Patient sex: F
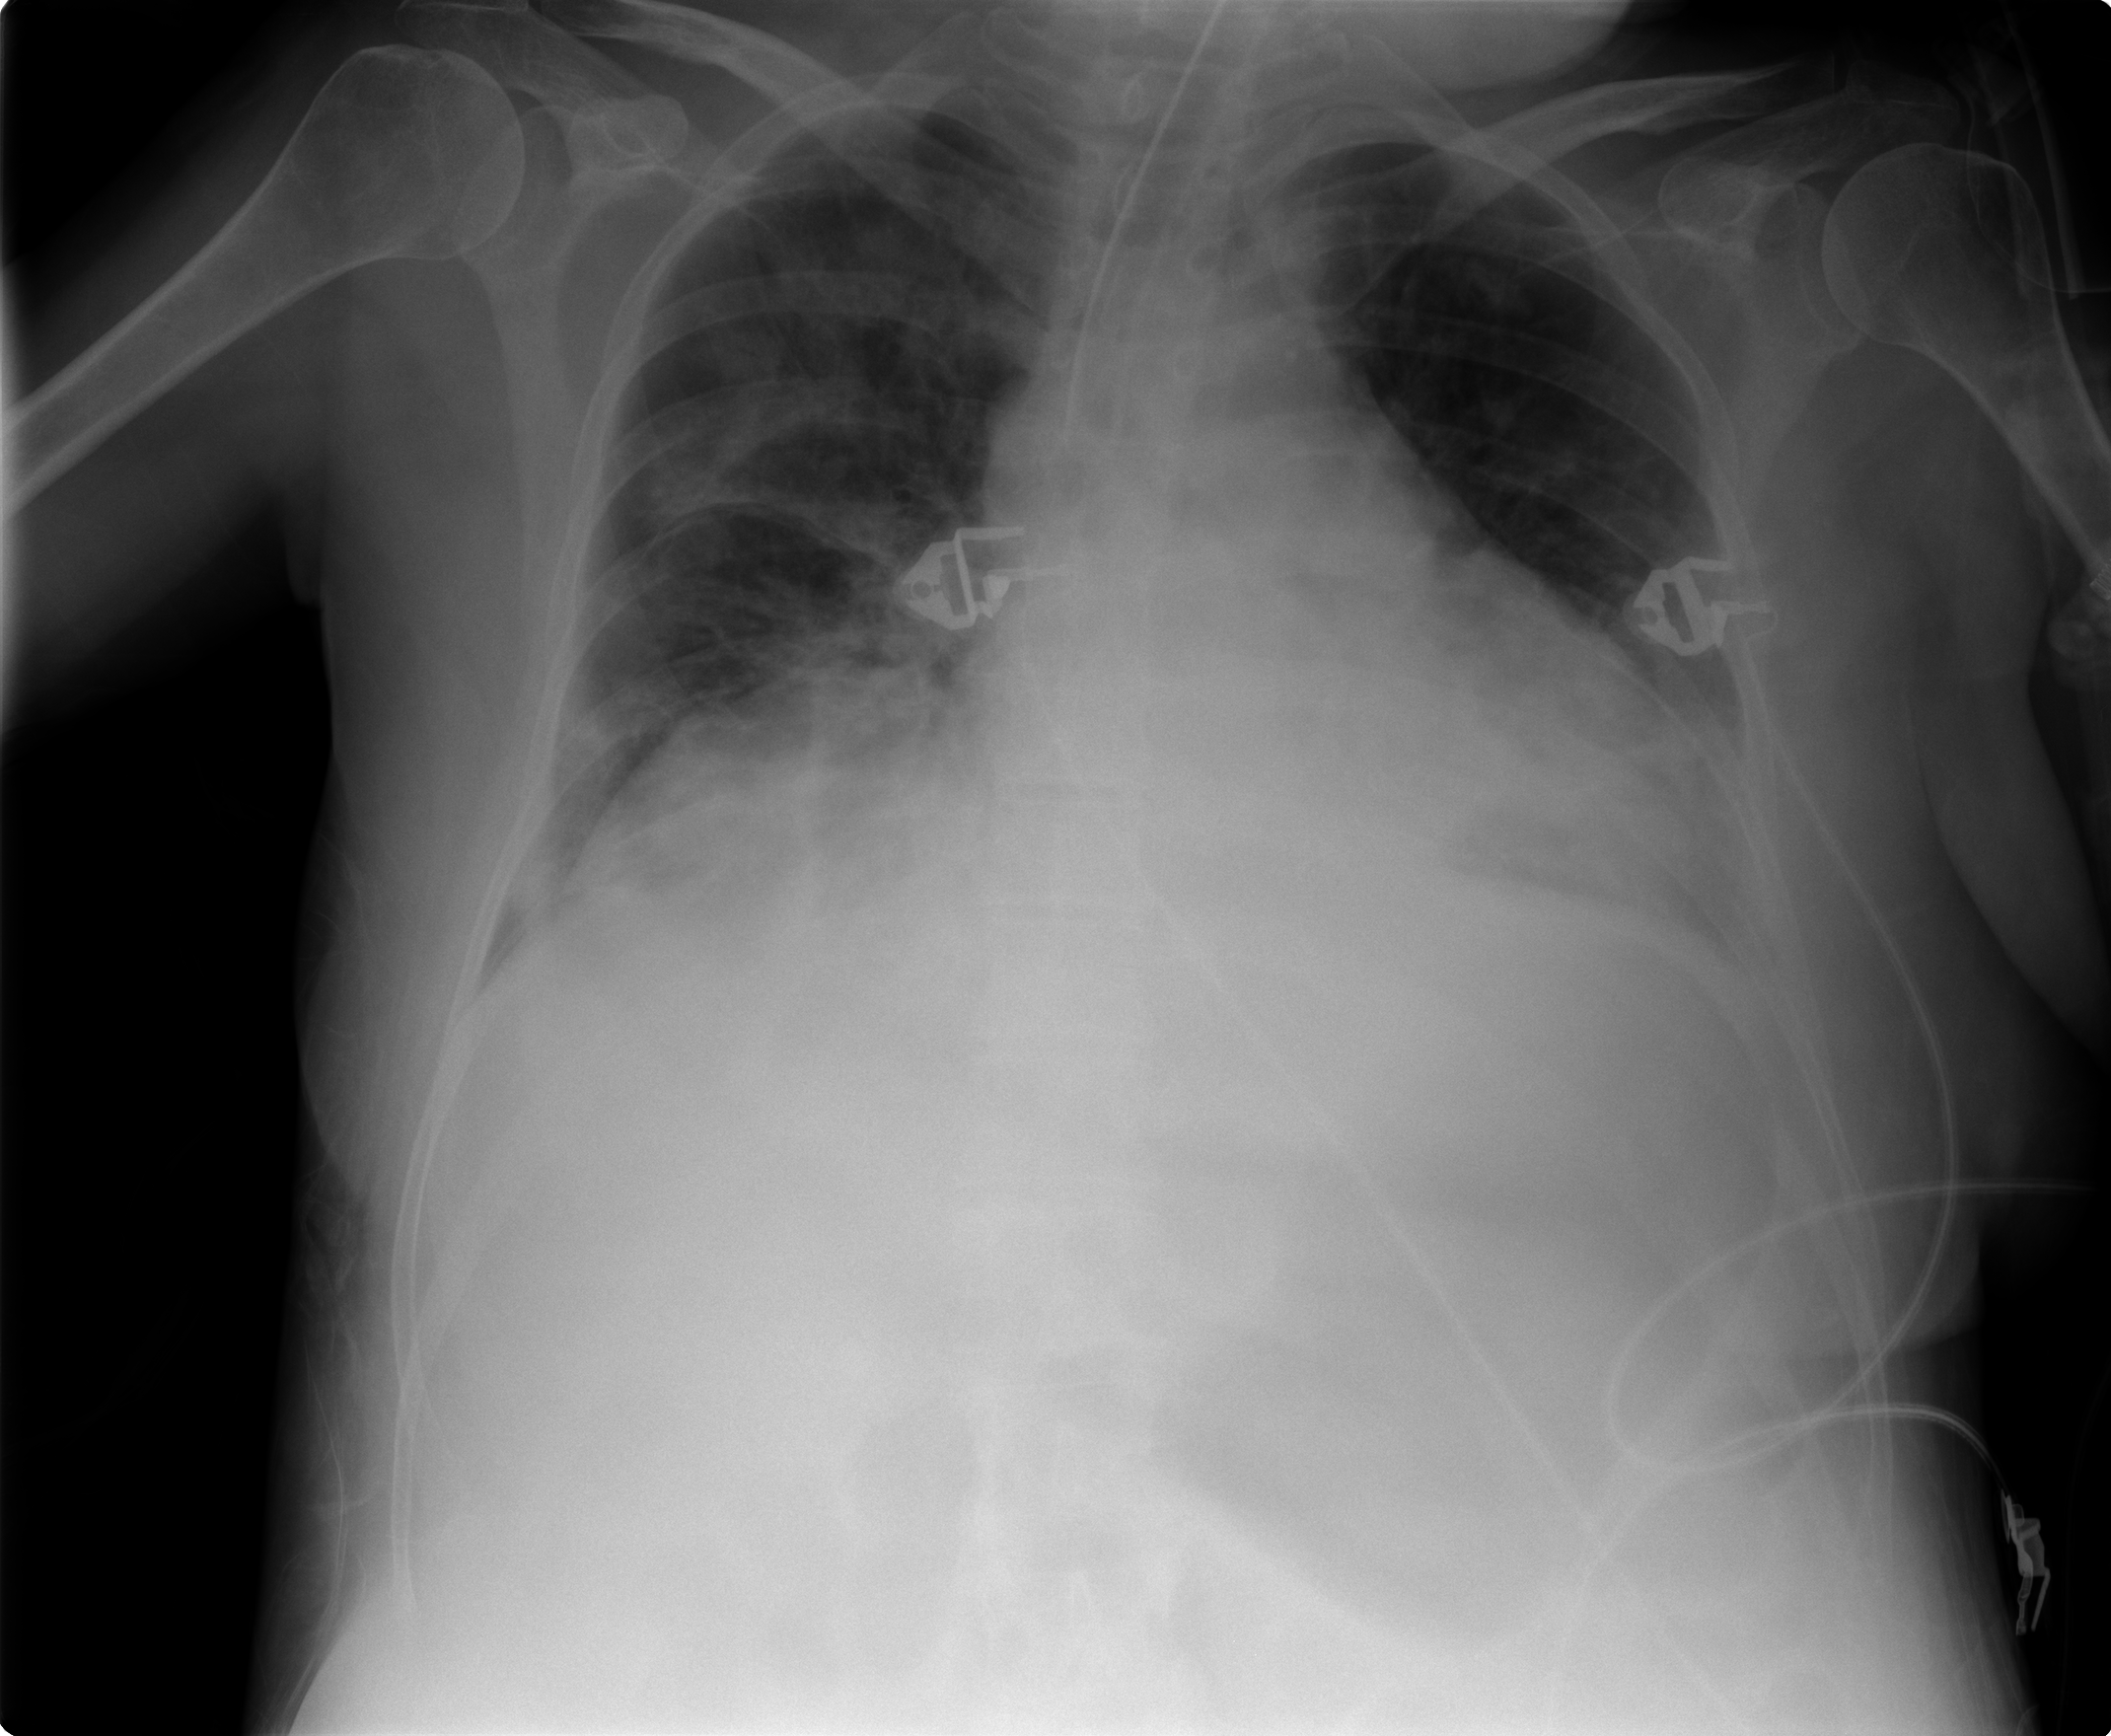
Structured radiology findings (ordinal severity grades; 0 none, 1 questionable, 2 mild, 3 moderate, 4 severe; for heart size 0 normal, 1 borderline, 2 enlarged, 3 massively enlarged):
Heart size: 2
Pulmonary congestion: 1
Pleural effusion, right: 2
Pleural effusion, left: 2
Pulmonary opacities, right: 3
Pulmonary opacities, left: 0
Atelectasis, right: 2
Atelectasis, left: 0